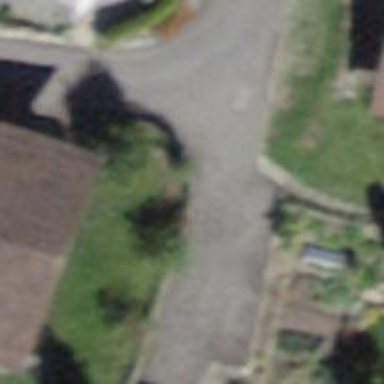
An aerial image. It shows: Living street.